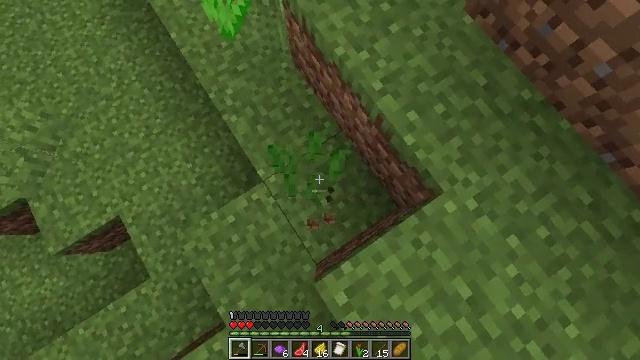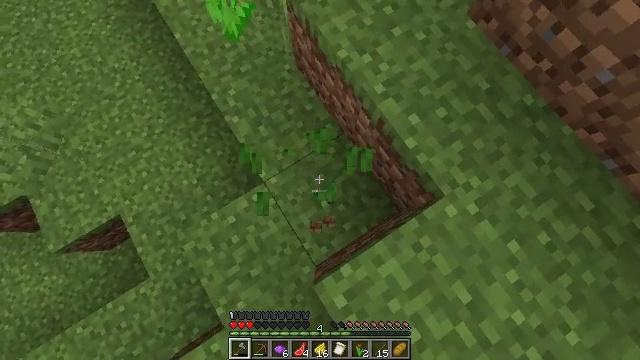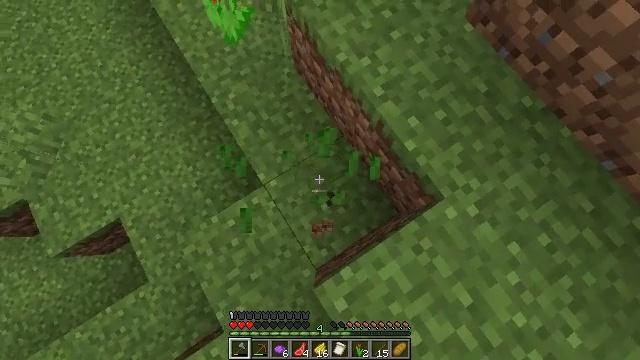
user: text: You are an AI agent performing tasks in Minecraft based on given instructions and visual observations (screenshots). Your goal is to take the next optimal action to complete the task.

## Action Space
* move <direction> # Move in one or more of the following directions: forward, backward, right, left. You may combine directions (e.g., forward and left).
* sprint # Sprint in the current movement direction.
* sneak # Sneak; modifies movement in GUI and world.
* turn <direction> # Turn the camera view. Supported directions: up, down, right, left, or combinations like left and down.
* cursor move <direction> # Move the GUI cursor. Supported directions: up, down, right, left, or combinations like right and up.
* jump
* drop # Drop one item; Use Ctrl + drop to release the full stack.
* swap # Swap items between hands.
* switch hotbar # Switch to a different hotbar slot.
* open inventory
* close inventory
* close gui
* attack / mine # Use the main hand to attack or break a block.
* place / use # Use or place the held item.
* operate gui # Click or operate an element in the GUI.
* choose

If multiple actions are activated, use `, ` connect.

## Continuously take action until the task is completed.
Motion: motion action
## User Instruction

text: Gather the red tulip in the meadow.
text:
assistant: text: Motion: no_op
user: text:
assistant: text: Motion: no_op
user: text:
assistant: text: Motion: no_op